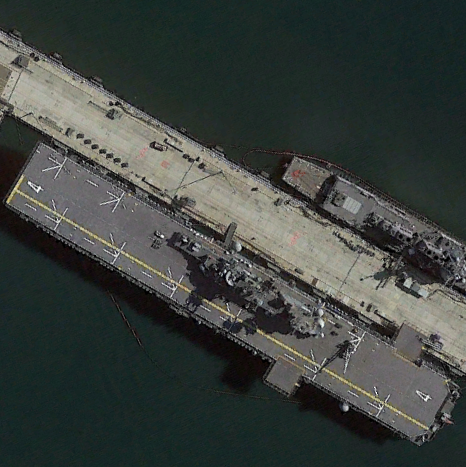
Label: assault